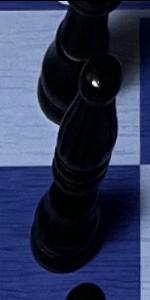
Label: Bishop_Black